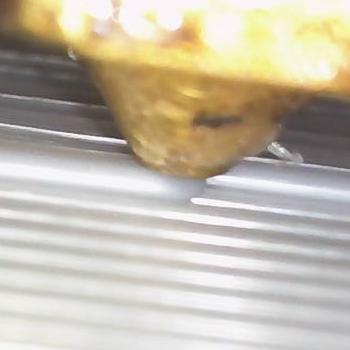
Flow rate: 265%